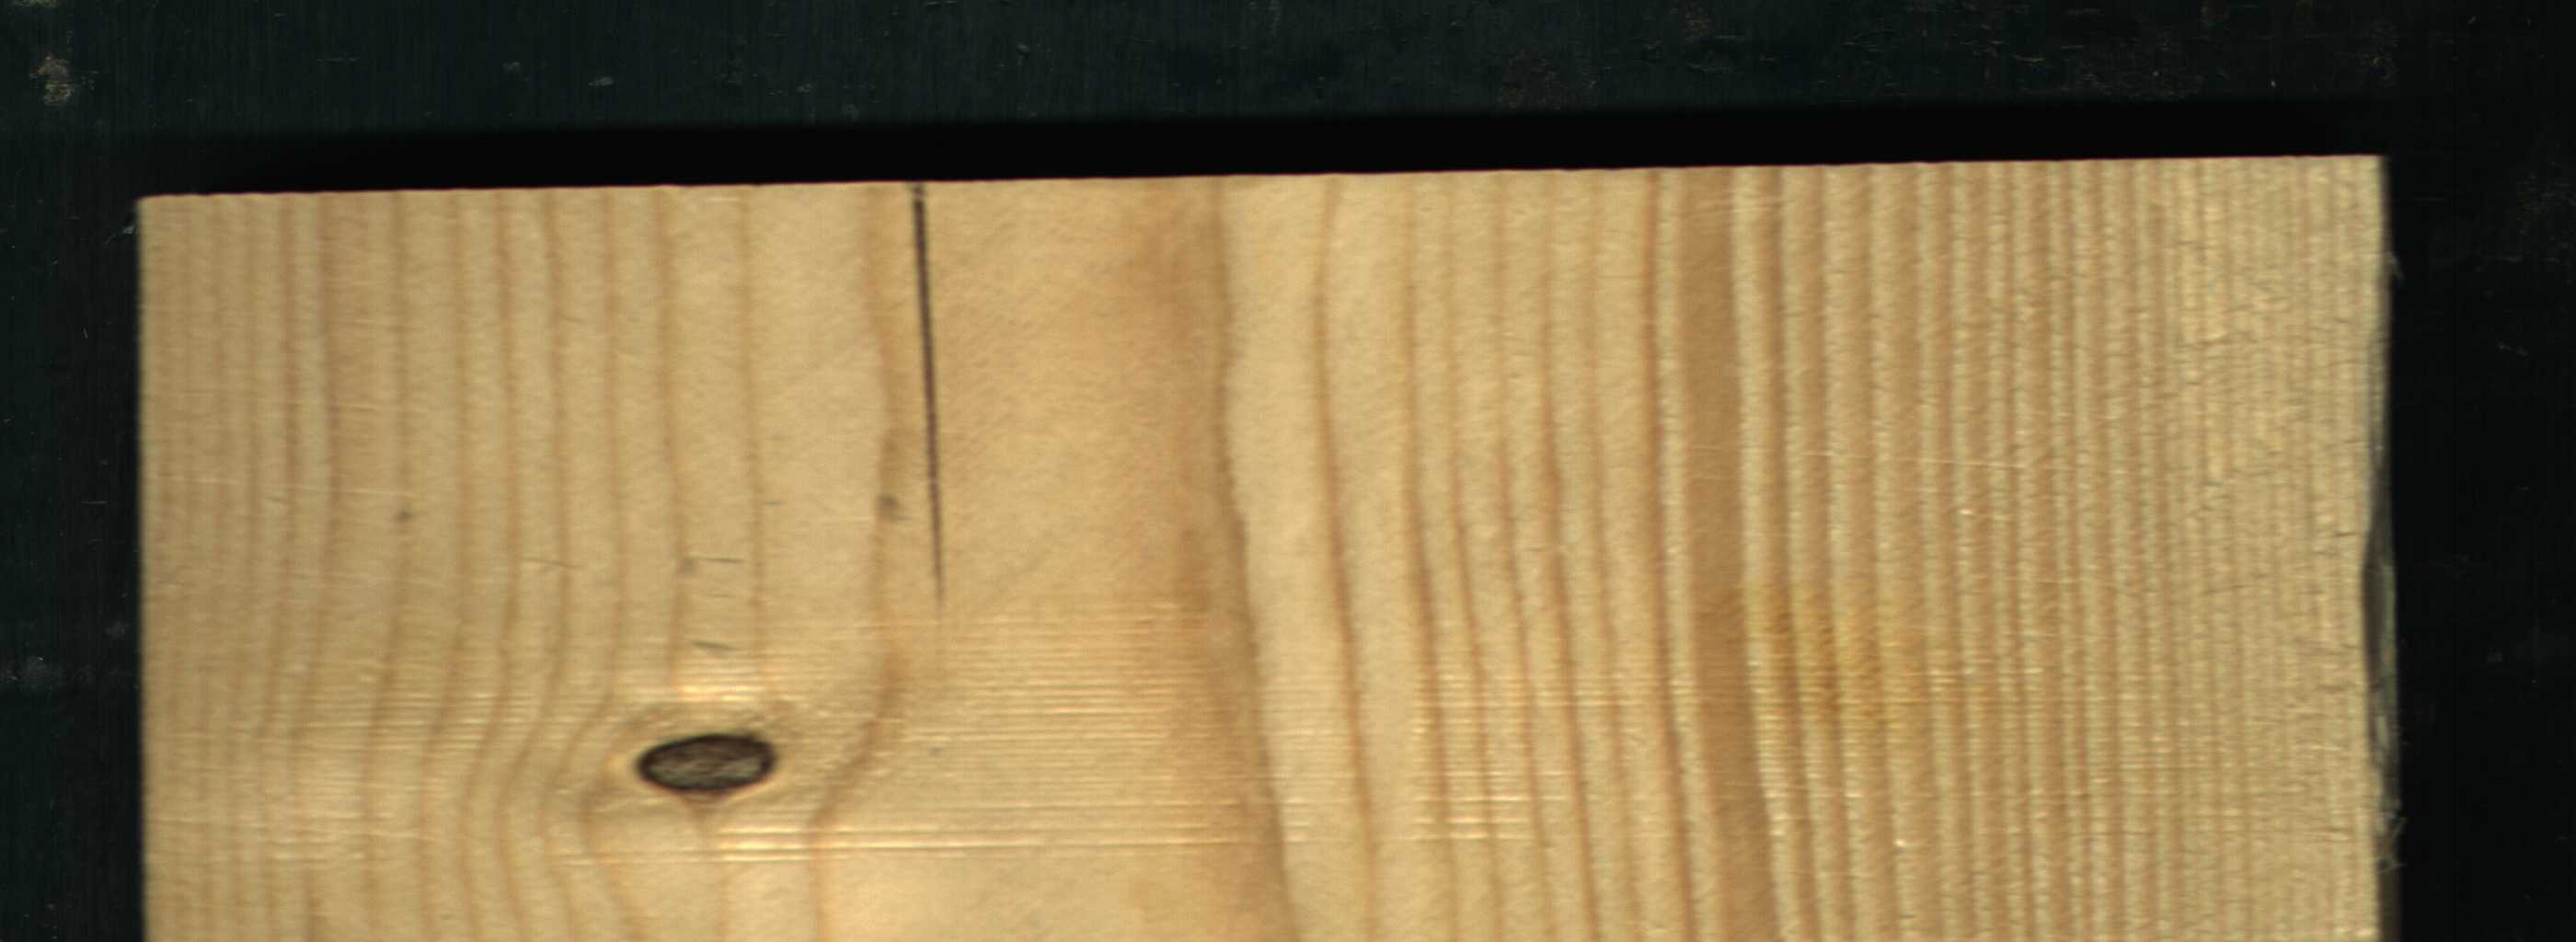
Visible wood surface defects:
Quartzity
Crack
Dead_Knot